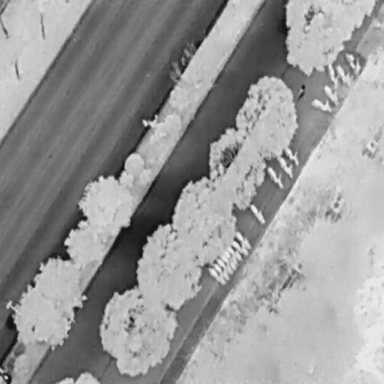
There are 17 Bicycles in the infrared image.